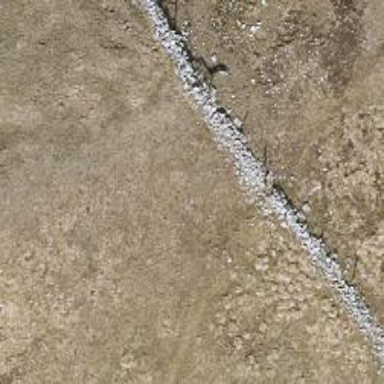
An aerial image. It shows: Wall barrier.